Question: I just want payment methods to my application. I just surfing for that. I got <URL> as best to do for Payment methods in Android.
From, this blog i got the Jar files and one Example. In that example, They've integrate onewebView for pay the money through 'Checkout with Paypal' button. I need to know. What they're done with that.
In my application, i've one button like 'Pay' When i press that button, i want to redirect this page, with my payment details --

I don't know how they redirect to this page. Can anyone done this means, please, explain me what are all the important for the payment in Android through 'MECL'
Thanks in Advance.
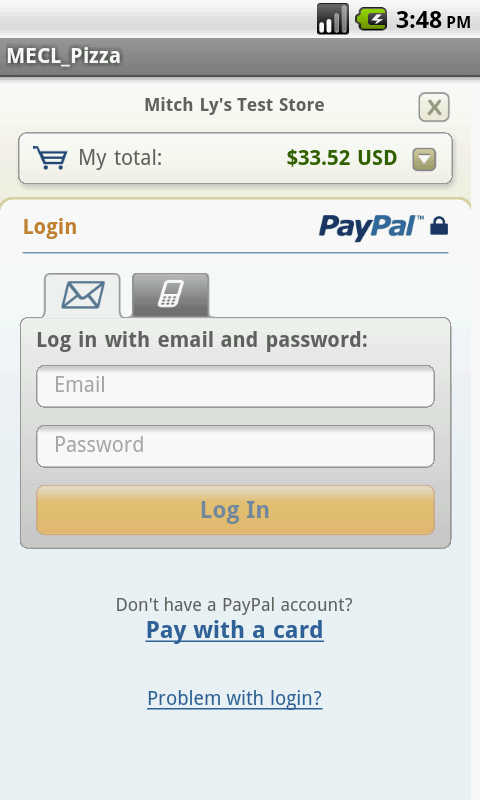
Answer: You can't directly redirect to here by clicking your pay button.
If you want to open this screen you must have to click on the 'Pay with Paypal' button of the Paypal.
There are certain checks that paypal is doing on the click of 'Pay with Paypal' button.
For example if once you click on the paypal button and do your work on paypal and comes back to your screen and if you again try to click on the 'Pay with Paypal button' it will not work.
In short 'Pay with Paypal button' is the entry point for the paypal.